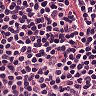
Metastatic tissue present: no